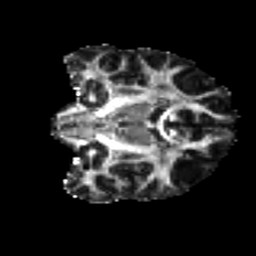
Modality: FA
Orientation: coronal
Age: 29
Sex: male
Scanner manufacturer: ge
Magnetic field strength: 3 T
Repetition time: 7.8 s
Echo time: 0.0612 s